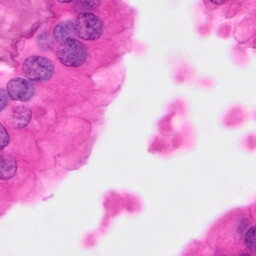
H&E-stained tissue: Pancreatic